Interaction volume radius: 5 \u00c5
Interaction volume height: 20 \u00c5
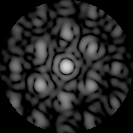
Disorder parameter: 0.4645